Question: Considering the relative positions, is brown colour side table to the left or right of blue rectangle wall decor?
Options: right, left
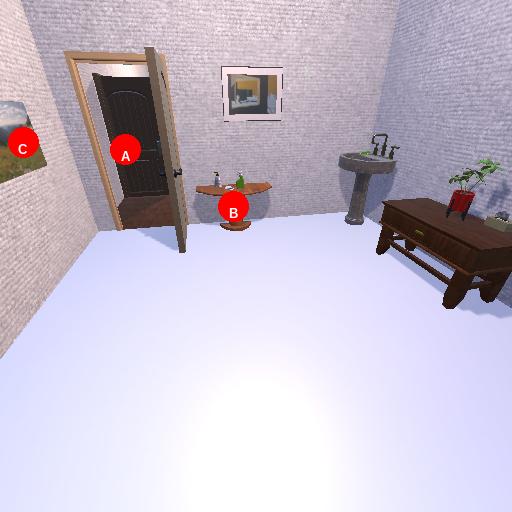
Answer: right